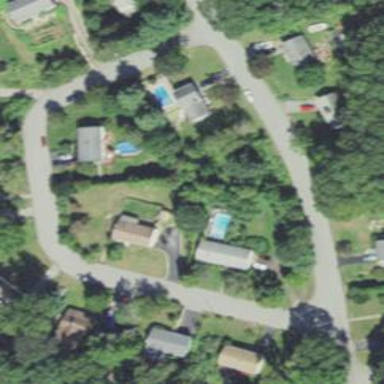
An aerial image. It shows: Residential driveway serving as service road.